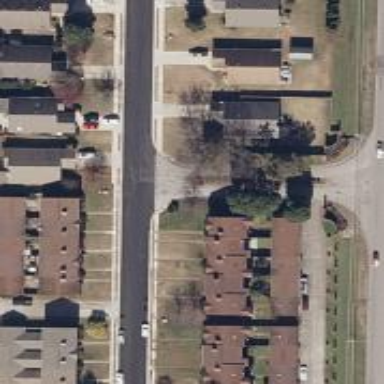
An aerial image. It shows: Residential road.